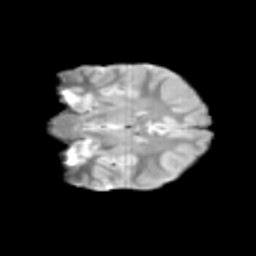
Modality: T2w
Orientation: coronal
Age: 12
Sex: male
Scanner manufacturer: siemens
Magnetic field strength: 3 T
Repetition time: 3.8 s
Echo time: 0.07 s